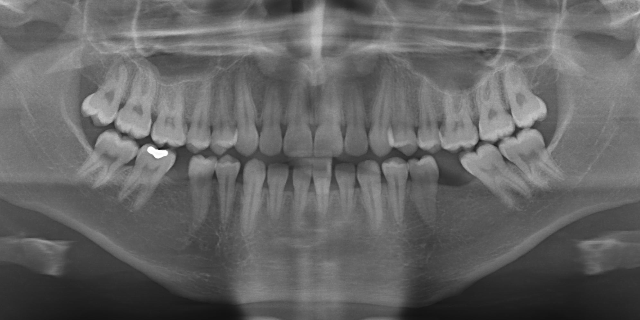
adult